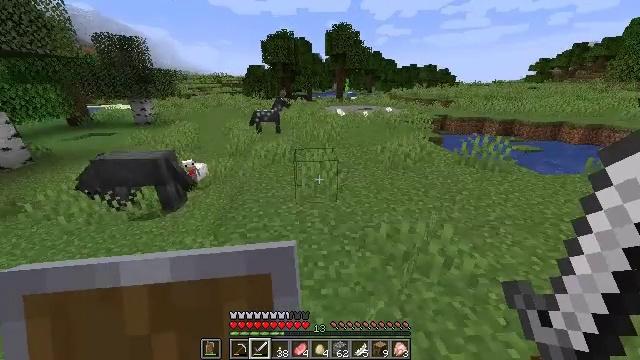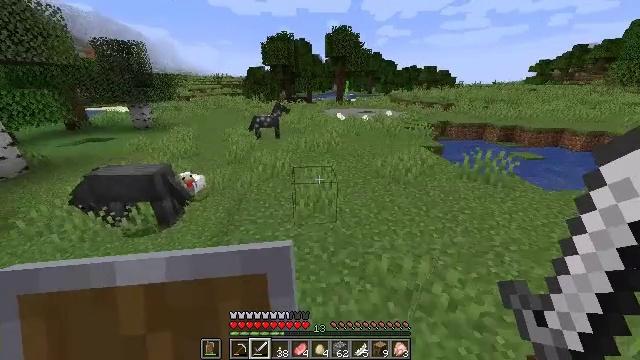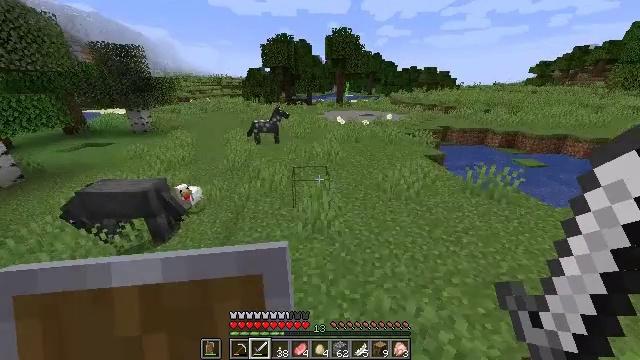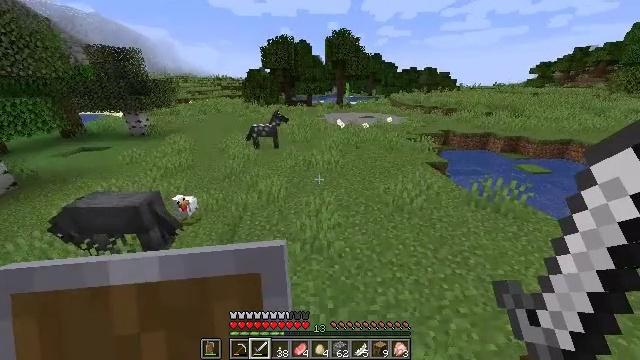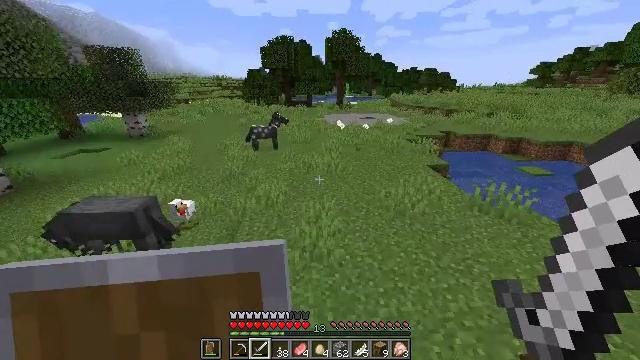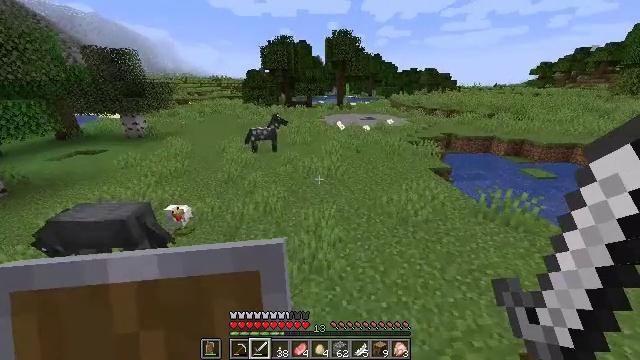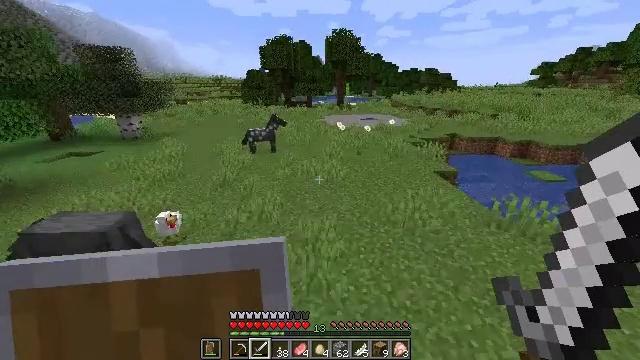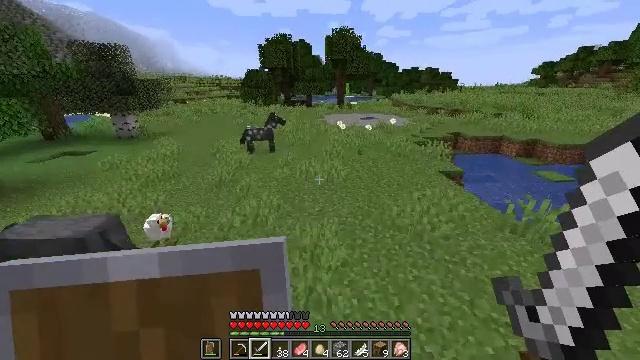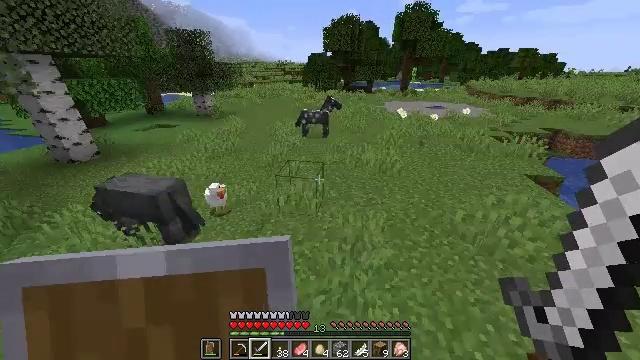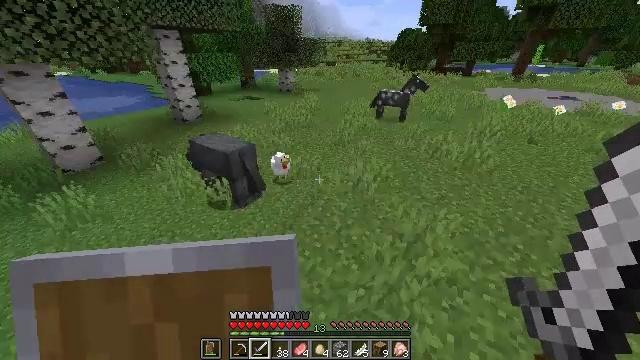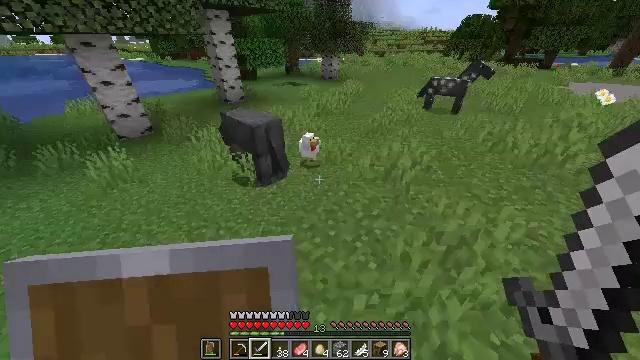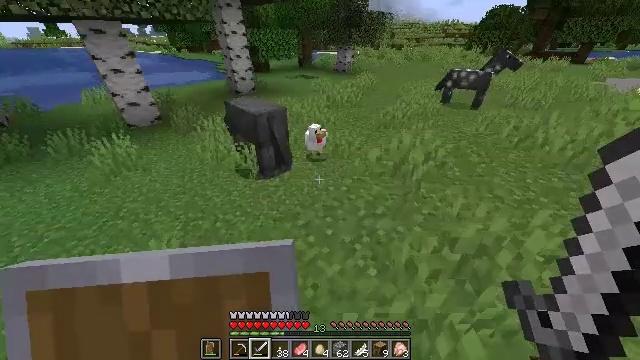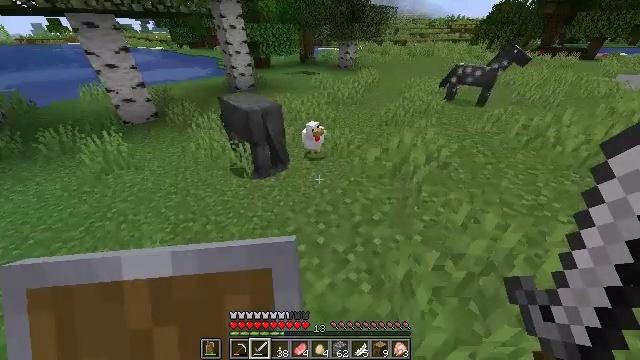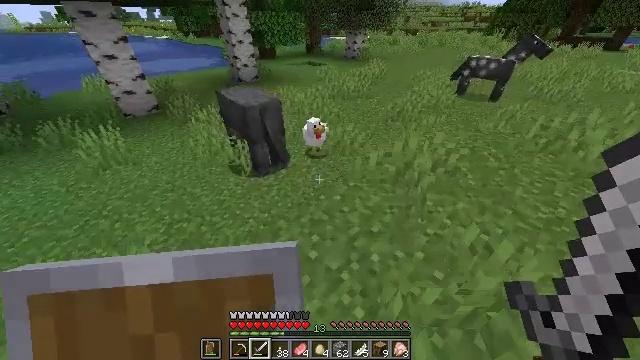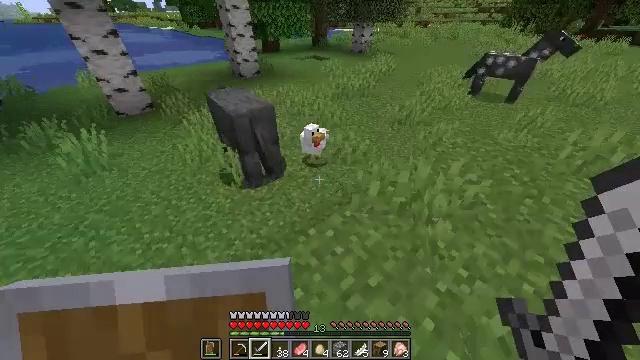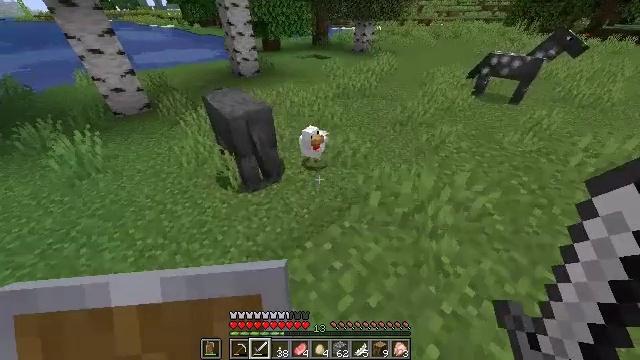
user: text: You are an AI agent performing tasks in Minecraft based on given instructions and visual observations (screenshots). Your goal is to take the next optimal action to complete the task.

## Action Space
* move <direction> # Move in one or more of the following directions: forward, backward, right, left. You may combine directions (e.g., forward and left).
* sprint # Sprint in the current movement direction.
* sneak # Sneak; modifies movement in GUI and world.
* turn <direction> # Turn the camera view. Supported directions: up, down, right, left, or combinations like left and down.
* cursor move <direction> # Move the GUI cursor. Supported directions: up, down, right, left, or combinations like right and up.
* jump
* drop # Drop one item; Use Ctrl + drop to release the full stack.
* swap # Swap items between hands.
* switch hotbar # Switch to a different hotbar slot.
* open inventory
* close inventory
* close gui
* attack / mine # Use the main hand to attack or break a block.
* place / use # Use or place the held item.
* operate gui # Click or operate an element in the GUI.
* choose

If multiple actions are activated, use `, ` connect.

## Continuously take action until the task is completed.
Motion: motion action
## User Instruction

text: Hunt a chicken.
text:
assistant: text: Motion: move forward, sprint, jump
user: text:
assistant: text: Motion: move forward, sprint, jump
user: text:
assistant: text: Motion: move forward, sprint, jump
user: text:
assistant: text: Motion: move forward, sprint, jump
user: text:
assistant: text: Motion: move forward, sprint
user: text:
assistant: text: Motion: move forward, sprint
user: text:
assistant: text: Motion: move forward, sprint
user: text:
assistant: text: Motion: move forward, sprint, turn left and down
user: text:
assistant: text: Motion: move forward, sprint, turn left and down
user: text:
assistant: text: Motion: move forward, sprint, turn left and down
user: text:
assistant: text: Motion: move forward, sprint, turn left and down
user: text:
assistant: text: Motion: move forward
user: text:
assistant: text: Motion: move forward, turn left and down
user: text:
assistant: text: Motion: move forward, turn left and down
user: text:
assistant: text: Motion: move forward
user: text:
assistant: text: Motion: move forward
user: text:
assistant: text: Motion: move forward
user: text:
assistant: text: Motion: move forward, turn down
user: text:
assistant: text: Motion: move forward
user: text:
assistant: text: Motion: move forward
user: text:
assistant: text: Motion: move forward, turn down, attack / mine
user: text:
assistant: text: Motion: turn down, attack / mine
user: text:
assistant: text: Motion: attack / mine
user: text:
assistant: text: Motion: turn left and down
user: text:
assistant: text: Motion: no_op
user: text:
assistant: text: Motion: no_op
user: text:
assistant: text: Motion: no_op
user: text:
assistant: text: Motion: no_op
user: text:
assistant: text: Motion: no_op
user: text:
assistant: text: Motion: no_op